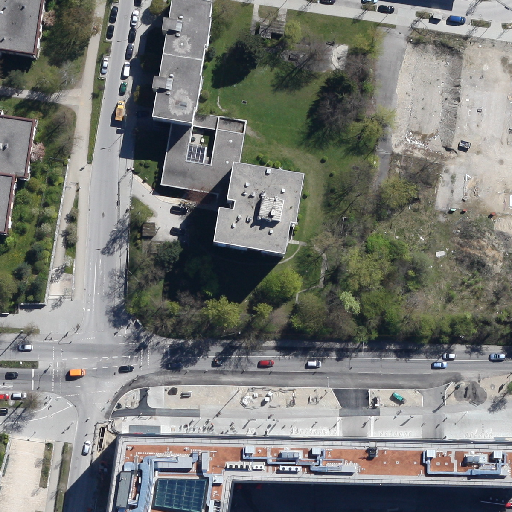
Referring expression: bikeway